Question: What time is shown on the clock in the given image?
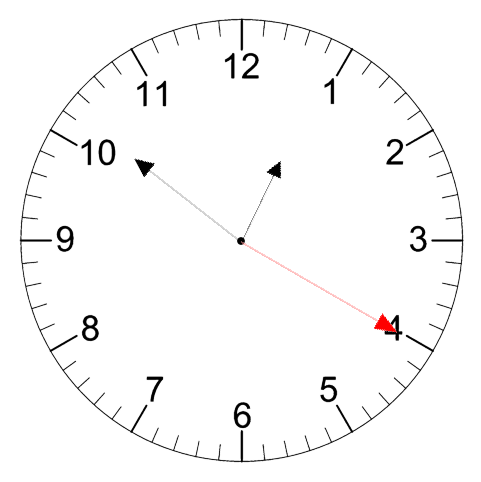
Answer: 12:51:20